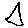
Label: triangle